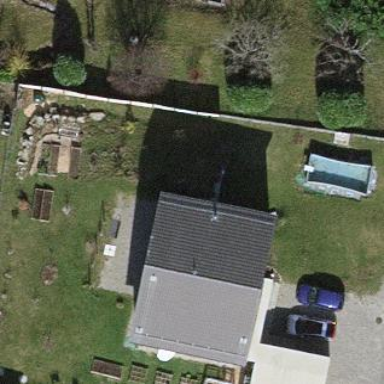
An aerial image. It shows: Simple house.